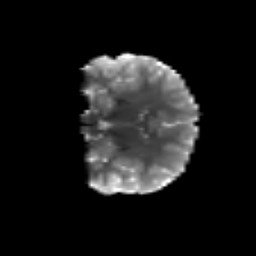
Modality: T2w
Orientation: coronal
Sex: male
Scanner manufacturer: siemens
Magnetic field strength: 3 T
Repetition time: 5 s
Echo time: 0.071 s